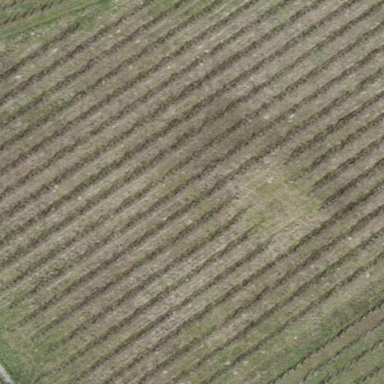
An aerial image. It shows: Vineyard with grape crops.